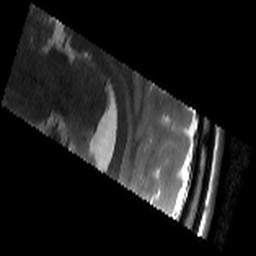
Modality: T2w
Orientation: sagittal
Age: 21
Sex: male
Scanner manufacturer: siemens
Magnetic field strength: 3 T
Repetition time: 8.02 s
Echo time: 0.08 s